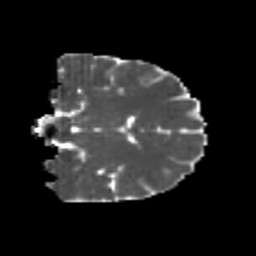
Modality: MD
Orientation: coronal
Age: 25
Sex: male
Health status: healthy
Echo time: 0.074 s